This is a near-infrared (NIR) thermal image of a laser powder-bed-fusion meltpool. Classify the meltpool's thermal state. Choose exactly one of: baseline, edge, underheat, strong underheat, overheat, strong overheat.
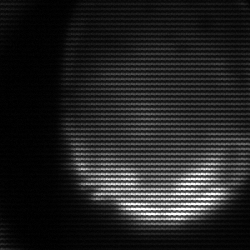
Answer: edge